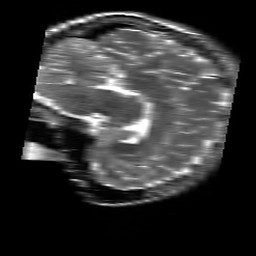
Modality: T2w
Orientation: sagittal
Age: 36
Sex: female
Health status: healthy
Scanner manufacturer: siemens
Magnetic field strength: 3 T
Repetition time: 4.01 s
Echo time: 0.116 s